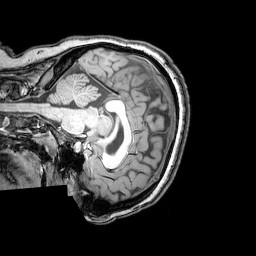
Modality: T1w
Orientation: sagittal
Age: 26
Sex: female
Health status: healthy
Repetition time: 0.081 s
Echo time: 0.037 s